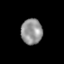
Tissue: skin
Cell type: Epithelial cells
Senescence score: 0.1718
Nuclear area (px): 534
Mean DAPI intensity: 146.397